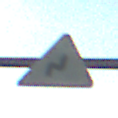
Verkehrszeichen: DoppelkurveRechts
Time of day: SunriseSunset
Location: Outdoor (Suburban)
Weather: PartlyCloudy
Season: NotSpecified
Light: Natural